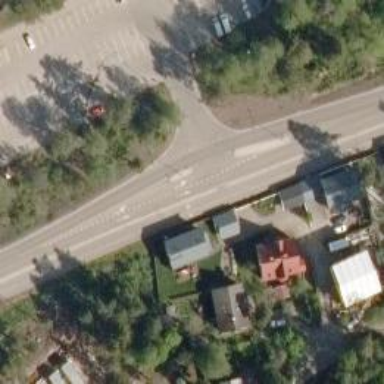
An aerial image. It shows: Secondary road with asphalt surface.